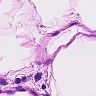
Metastatic tissue present: no